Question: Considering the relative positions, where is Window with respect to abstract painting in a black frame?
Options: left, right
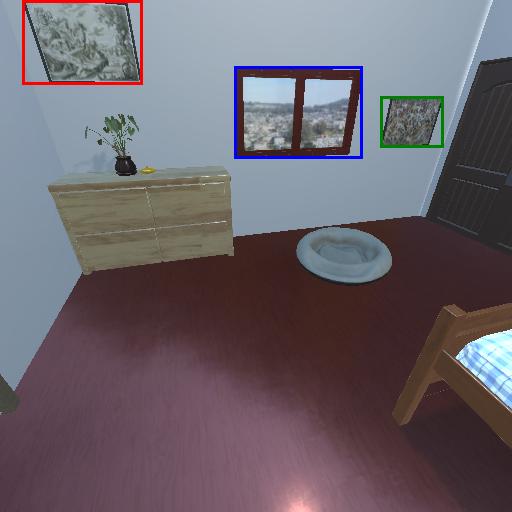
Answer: left